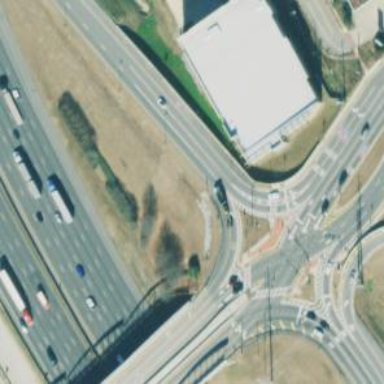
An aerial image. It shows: Asphalt motorway link with diverging diamond interchange (DDI) junction.